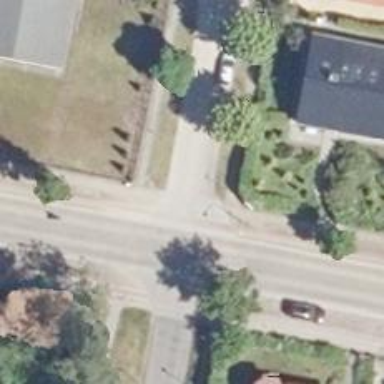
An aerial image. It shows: Road with "give way" sign.